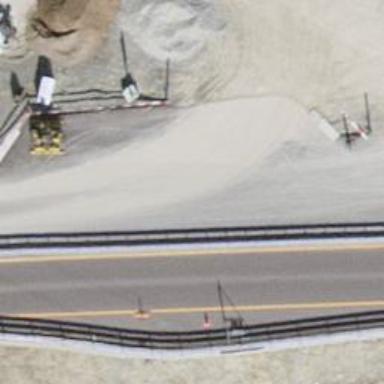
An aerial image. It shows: Asphalt motorway link.